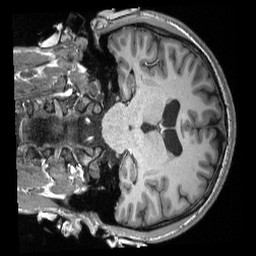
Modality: T1w
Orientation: coronal
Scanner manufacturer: siemens
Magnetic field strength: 3 T
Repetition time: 2.3 s
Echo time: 0.00308 s